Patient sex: M
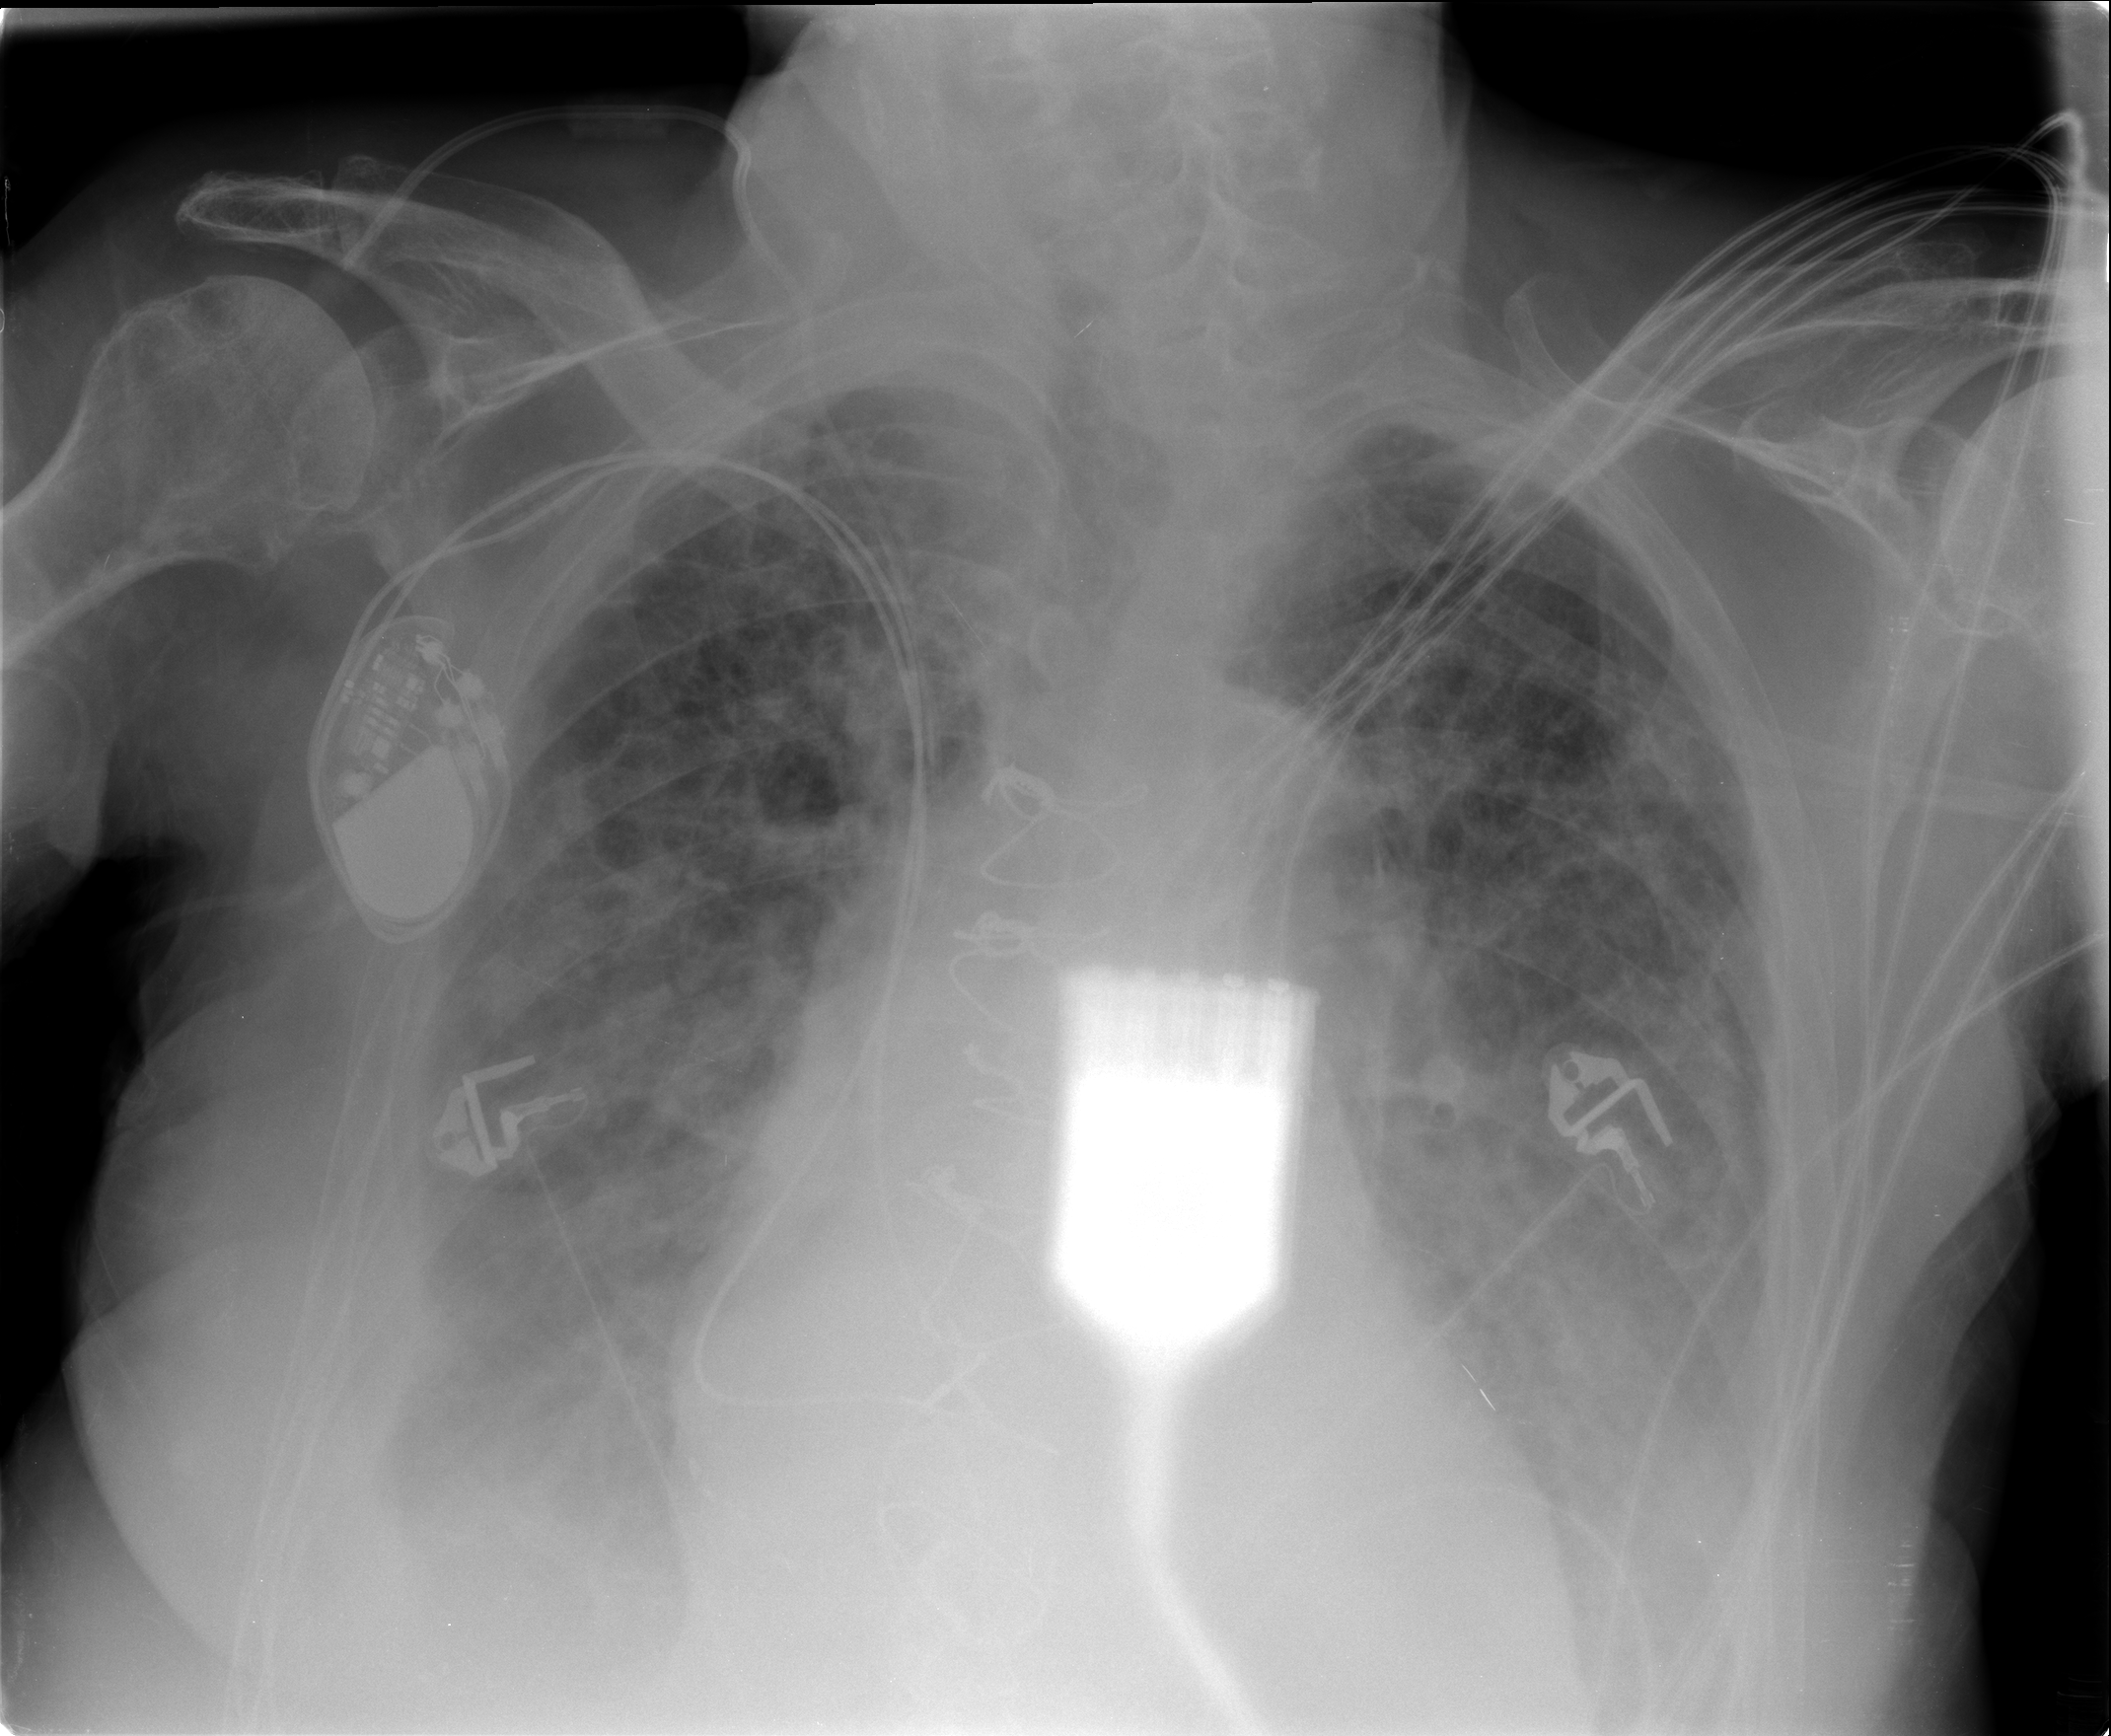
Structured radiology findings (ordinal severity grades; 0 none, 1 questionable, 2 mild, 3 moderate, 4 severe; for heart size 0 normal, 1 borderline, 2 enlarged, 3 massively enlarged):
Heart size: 2
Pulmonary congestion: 2
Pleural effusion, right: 3
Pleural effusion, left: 3
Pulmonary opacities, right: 3
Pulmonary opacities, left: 3
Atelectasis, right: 3
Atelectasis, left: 3